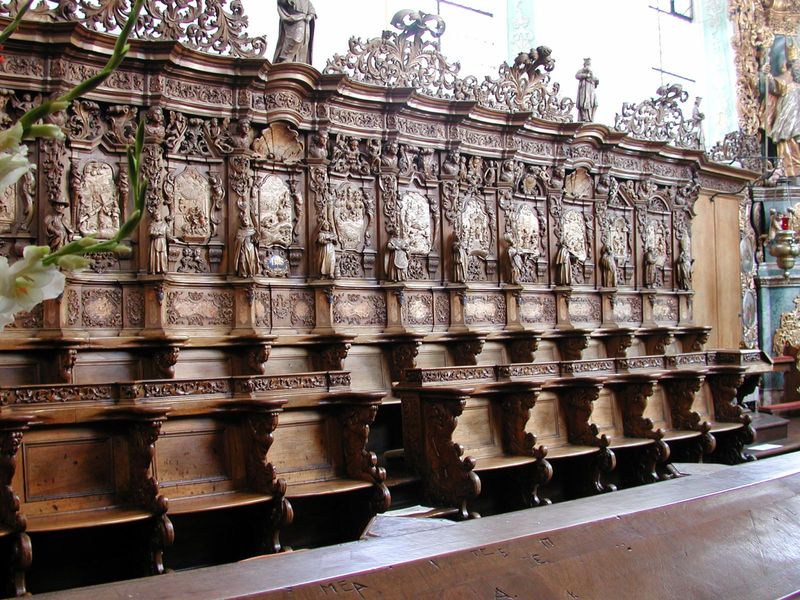
Titel: Chorgestühl
Standort: Bad Schussenried, St. Magnus und Maria (EU - D - BW)
Schlagwörter: gott, sitzen, blume, blumen, braun, holz, stuhl, muster, ornament, alt, wand, bibel, kirche, beine, relief, sitz, sitze, bank, figuren, gestühl, detail, sitzt, verzierung, stufe, foto, kloster, beten, gebet, altar, bänke, intarsien, schnitzerei, verziert, kirchenbank, schnörkel, jesus, altarraum, kirchenraum, priester, heilige, muschel, reliefs, geschnitzt, schnitzereien, sitzbänke, chorraum, chorgestühl, nonnen, biene, kleriker, ewiges licht, sitzordnung, misericordien, holz geschnitzt